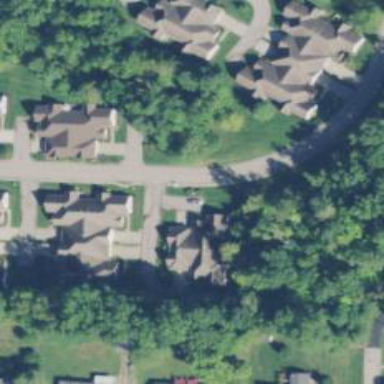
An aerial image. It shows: Shared driveway designated as service road.